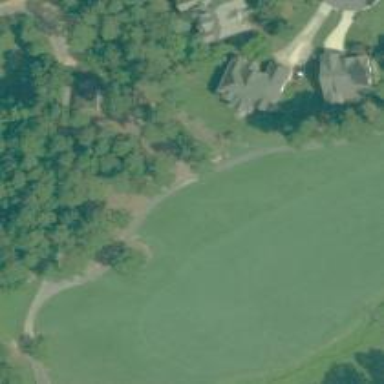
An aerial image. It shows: Path for both roads and golfers.